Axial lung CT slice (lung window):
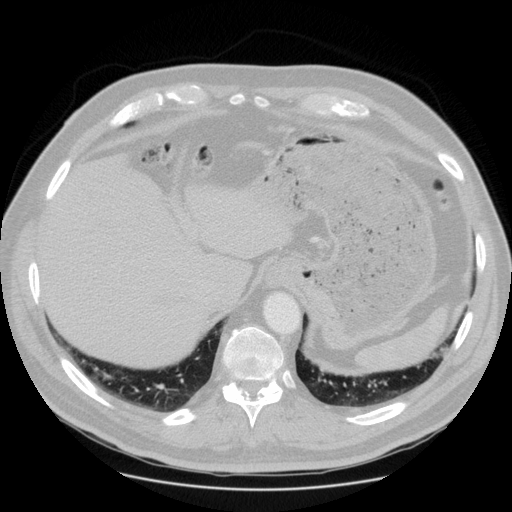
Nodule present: no